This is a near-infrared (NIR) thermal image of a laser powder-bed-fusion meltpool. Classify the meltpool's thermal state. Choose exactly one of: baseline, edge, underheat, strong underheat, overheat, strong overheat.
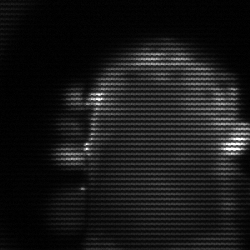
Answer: baseline